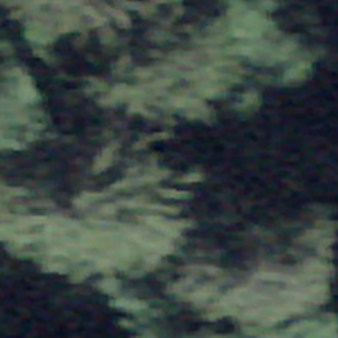
Label: other